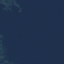
Land use / land cover class: SeaLake